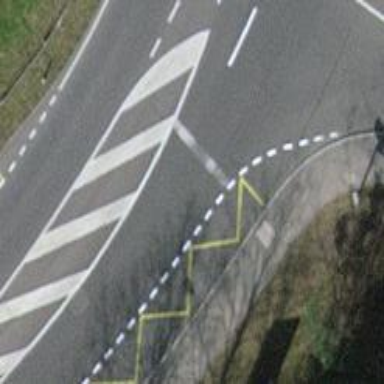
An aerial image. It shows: Bus stop with designated stop position for public transport.